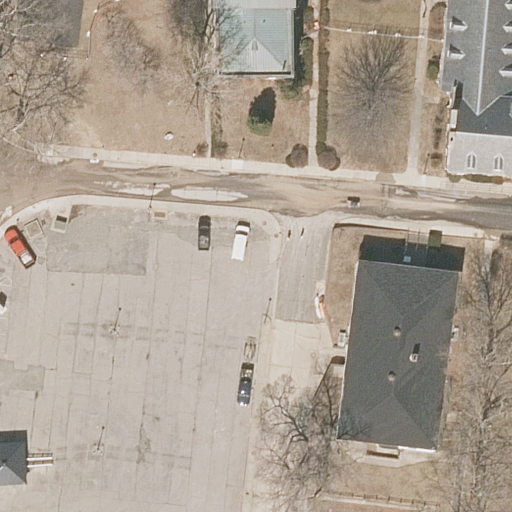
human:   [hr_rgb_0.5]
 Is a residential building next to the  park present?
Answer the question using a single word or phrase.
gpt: yes

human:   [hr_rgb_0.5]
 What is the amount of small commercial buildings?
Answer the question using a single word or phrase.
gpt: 0

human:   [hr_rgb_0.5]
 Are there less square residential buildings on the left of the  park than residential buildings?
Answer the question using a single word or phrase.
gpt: yes

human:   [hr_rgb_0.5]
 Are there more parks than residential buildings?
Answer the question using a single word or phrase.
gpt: no

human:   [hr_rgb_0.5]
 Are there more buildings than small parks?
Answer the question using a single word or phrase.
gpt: yes

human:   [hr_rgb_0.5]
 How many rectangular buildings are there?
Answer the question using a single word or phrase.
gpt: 4

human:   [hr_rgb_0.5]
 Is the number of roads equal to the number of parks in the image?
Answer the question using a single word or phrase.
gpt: no

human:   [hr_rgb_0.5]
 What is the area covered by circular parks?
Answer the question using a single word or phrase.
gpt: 0m2

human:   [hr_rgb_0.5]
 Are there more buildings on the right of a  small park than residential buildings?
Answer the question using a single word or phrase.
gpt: no

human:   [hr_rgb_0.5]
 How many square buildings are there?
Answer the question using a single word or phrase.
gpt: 0

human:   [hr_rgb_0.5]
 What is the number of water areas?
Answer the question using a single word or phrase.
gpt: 0

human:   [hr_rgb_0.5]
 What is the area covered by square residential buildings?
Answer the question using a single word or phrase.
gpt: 0m2

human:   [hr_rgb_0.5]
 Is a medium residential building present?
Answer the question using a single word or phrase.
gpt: yes

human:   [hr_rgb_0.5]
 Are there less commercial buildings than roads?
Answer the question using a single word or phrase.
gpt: yes

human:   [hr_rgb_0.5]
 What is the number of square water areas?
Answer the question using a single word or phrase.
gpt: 0

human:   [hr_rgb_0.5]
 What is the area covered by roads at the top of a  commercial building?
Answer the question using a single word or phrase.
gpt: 0m2

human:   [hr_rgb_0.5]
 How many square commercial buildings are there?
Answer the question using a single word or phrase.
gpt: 0

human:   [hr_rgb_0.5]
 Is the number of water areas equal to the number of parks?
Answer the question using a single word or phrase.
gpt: no

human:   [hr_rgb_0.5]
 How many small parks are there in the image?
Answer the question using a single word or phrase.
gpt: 0

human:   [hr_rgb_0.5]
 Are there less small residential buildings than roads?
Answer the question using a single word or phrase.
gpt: yes

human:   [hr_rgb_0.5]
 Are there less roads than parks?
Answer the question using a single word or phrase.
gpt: no

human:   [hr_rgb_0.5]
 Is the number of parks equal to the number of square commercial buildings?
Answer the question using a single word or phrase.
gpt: no

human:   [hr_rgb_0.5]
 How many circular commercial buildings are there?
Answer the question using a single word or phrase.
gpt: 0

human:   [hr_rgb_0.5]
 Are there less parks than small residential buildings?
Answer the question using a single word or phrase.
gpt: no

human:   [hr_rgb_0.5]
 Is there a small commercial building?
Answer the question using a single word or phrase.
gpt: no

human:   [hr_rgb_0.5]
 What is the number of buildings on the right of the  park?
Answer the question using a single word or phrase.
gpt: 4

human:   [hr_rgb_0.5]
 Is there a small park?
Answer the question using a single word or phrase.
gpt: no

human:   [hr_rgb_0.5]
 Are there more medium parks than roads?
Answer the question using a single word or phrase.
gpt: no

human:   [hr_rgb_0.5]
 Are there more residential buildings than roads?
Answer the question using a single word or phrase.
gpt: yes

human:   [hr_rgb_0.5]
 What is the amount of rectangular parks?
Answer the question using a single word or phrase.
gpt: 1

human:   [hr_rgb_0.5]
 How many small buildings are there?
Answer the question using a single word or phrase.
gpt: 1

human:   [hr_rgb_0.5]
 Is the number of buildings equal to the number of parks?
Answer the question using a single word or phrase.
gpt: no

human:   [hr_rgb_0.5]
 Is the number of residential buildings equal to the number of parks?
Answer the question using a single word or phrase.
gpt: no

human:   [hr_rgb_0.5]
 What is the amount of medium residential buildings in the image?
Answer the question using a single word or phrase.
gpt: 2

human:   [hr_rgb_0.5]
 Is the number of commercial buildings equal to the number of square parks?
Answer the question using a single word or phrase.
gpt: yes

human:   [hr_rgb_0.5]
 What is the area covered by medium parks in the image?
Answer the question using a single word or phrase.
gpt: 0m2